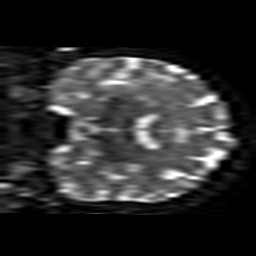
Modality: ADC
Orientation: coronal
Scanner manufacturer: ge
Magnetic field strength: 1.5 T
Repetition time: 8 s
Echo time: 0.0974 s